Question: I need to make an autologin job for a friend but I can't finish it, I can't use the id of the textboxes to insert text,
Debugger says: "Object reference not set to an instance of an object"
Can you tell me what I'm doing wrong or how to resolve it?

This is the form:
'''
Public Class Form1
'Dim WebBrowser1 As New WebBrowser
Dim elm
Public Sub searchbutton_Click(ByVal sender As System.Object, ByVal e As System.EventArgs) Handles searchbutton.Click
'WebBrowser1.Document.GetElementById("id_username").SetAttribute("value", "yourusernamehere")
WebBrowser1.Document.GetElementById("id_username").InnerText = "yourusernamehere"
End Sub
Public Sub Form1_Load(sender As Object, e As EventArgs) Handles MyBase.Load
'WebBrowser1.Navigate("http://www.planetromeo.com/")
WebBrowser1.Navigate("http://www.planetromeo.com/main/login.php")
End Sub
End Class
'''
This is the http:// site.../main/login.php source:
'''
<body class="pgLe" id="pgLeLo">
<div id="head"> <h1>Inicio de sesion</h1></div>
<div id="loginWindow">
<form method="post" action="https://www.planetromeo.com" name="login" target="_top" onsubmit="return submithandler()">
<input type="hidden" name="PHPSESSID" value="wLzgSbXmdg7Goi1VYDiaXc4Hs4PV71gs" /> <input type="hidden" name="salt" id="id_salt" value="<PHONE>" />
<input type="hidden" name="resX" id="id_resX" value="" />
<input type="hidden" name="resY" id="id_resY" value="" />
<input type="hidden" name="secure" id="id_secure" value="" />
<input type="hidden" name="initCallSec" id="id_initCallSec" value="0" />
<div id="loginBox">
<div class="spacer" style="height:9px;padding:0"></div>
<div class="inputBox">
<input type="text" name="username" value="" id="id_username" size="12" maxlength="70" class="textbox" onchange="document.forms['login'].erinnern.checked=false" /><br />
<label for="id_username">Nombre del perfil</label>
</div>
<div class="inputBox">
<input type="password" name="passwort" value="" id="id_password" size="12" maxlength="20" class="textbox" onchange="document.forms['login'].secure.value=''" /><br />
<label for="id_password">Contrasena</label>
</div>
<div id="statusBox">
<select name="status" id="status" class="textbox">
<option value="-1">Como ultima vez</option>
<option value="2">Charlar</option><option value="6">Amigos</option><option value="1">Nada</option><option value="3">Relacion</option><option value="4">Cita</option><option value="7">Sexo</option><option value="8">Ocupado</option><option value="0">Ausente</option><option value="5">Invisible&nbsp;(Plus)</option> </select>
</div>
<div class="checkerBox">
<input type="checkbox" name="erinnern" value="1" id="id_erinnern" class="checkbox" /><label for="id_erinnern"><a href="../service/kontakthilfe/keyword_suche.php?helpid=166" onclick="return openUrl(this.href)">Recordar</a></label>
</div>
<div class="checkerBox">
<input type="checkbox" name="jugendfrei" value="1" id="jugendfrei" class="checkbox" /><label for="jugendfrei"><a href="../service/kontakthilfe/keyword_suche.php?helpid=167" onclick="return openUrl(this.href)">Sin XXX</a></label>
</div>
<div>
<input type="submit" value="Entrar" class="button" />
</div>
</div>
<div id="infoBox">
<a href="https://www.planetromeo.com//00000000000000000000000000000000/service/login/" target="mitte">?Olvidaste tu contrasena?</a><br />
<a href="https://www.planetromeo.com" target="_top">Activar SSL</a>
</div>
</form>
</div>
'''
And this is the http:// site...com source:
'''
<!DOCTYPE html>
<html>
<head>
<meta name="apple-itunes-app" content="app-id=404386888" /><meta http-equiv="Content-Type" content="text/html; charset=UTF-8" /><meta http-equiv="X-UA-Compatible" content="IE=EmulateIE8" /><title>PlanetRomeo</title>
<script type="text/javascript">
function switchLanguage(lang) {
var frm = frames['oben'].document.forms['jump'];
frm.lang.value = lang;
frm.submit();
return false;
}
</script>
<meta name="keywords" content="planetromeo,romeo,community,chat,men,kontakte" />
<meta name="description" content="Online community and dating service for men. Free registration and search." />
<link rel="apple-touch-icon-precomposed" href="/v1/img/touch-icon.png" />
</head>
<frameset cols="*,796,*" framespacing="0" border="0" frameborder="0">
<frame name="links" src="/00000000000000000000000000000000/main/left.php" scrolling="no" noresize="noresize" />
<frameset rows="58,*" framespacing="0" border="0" frameborder="0">
<frame name="oben" src="/00000000000000000000000000000000/main/top.php" marginwidth="0" marginheight="0" scrolling="no" noresize="noresize" />
<frameset cols="116,680" framespacing="0" border="0" frameborder="0">
<frame name="persoenliches" src="/main/login.php" marginwidth="0" marginheight="0" scrolling="no" noresize="noresize" />
<frame name="mitte" src="/00000000000000000000000000000000/main/index.php" marginwidth="0" marginheight="0" scrolling="auto" noresize="noresize" />
</frameset>
</frameset>
<frame name="heartbeat" src="/00000000000000000000000000000000/main/right.php" scrolling="no" noresize="noresize" />
<noframes>
<h1></h1>
<p>Online community and dating service for men. Free registration and search.</p>
<p>Sorry, frame support needed!</p>
<a href="/00000000000000000000000000000000/main/top.php">Menu</a><br />
<a href="/00000000000000000000000000000000/main/index.php">Main Page</a>
</noframes>
</frameset>
</html>
'''
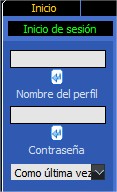
Answer: This article suggest a different syntax...
<URL>
e.g.
Dim usernameTextBox As HtmlElement = Me.mainWebBrowser.Document.All.Item("Email")
usernameTextBox.InnerText = "james.t.atkinson"
but for the button
Me.mainWebBrowser.Document.GetElementById("signIn").InvokeMember("click")